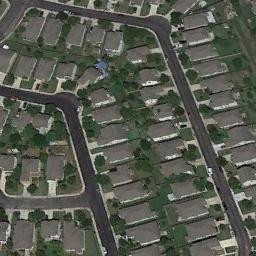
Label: dense_residential